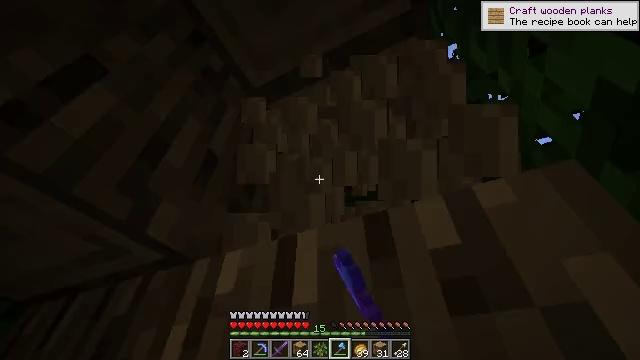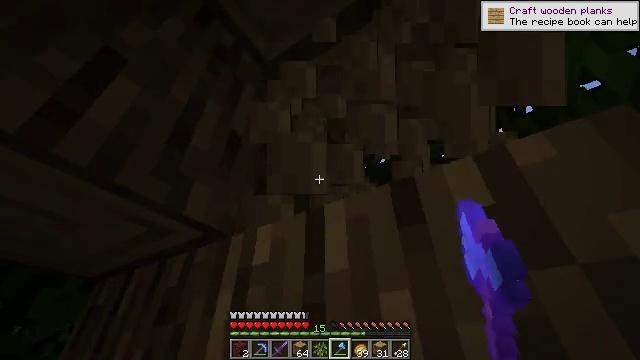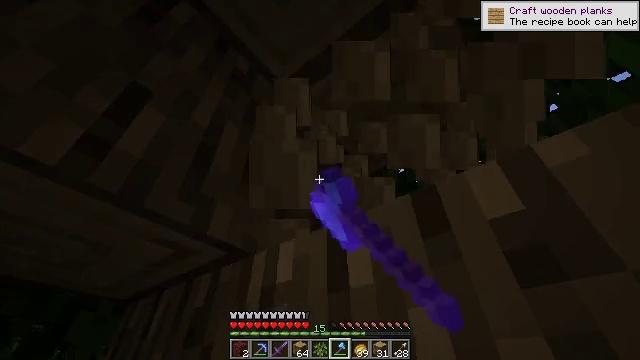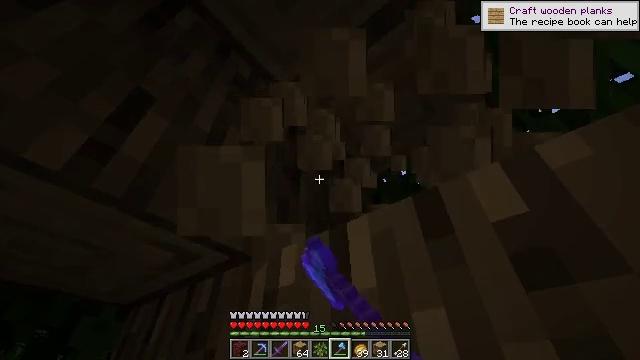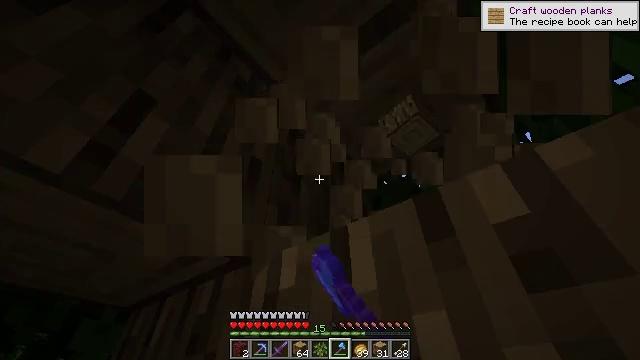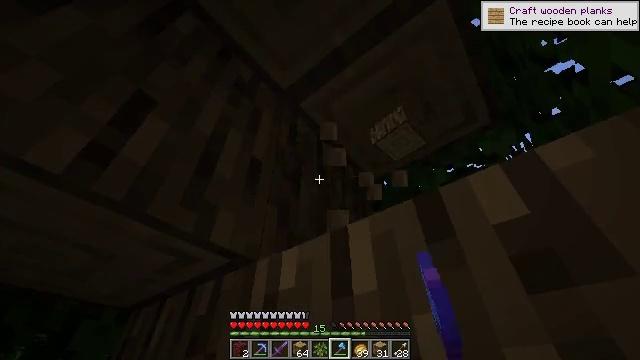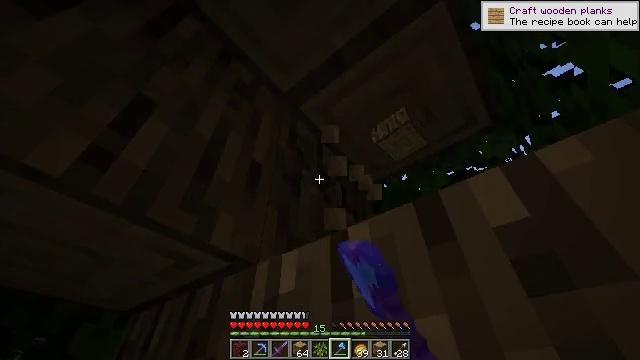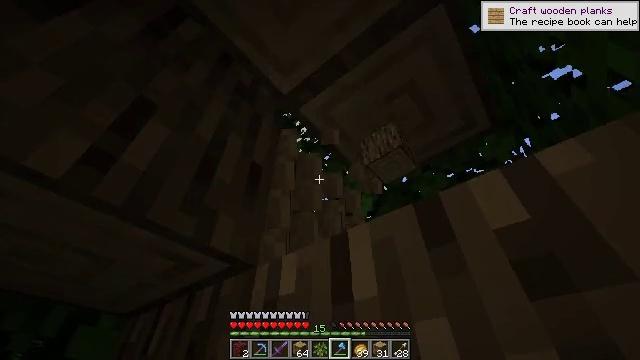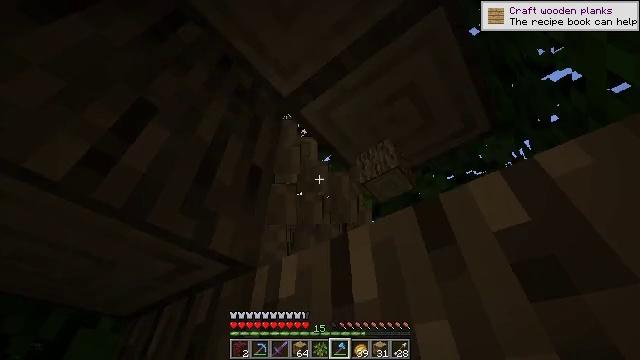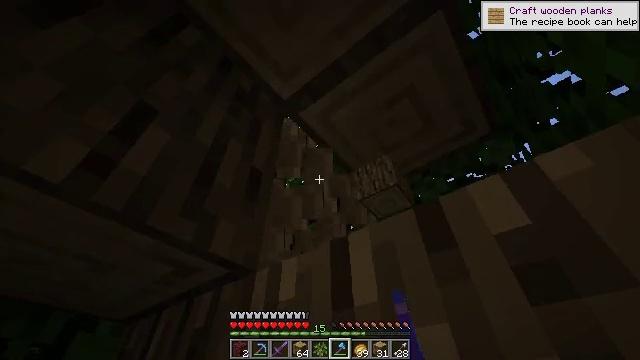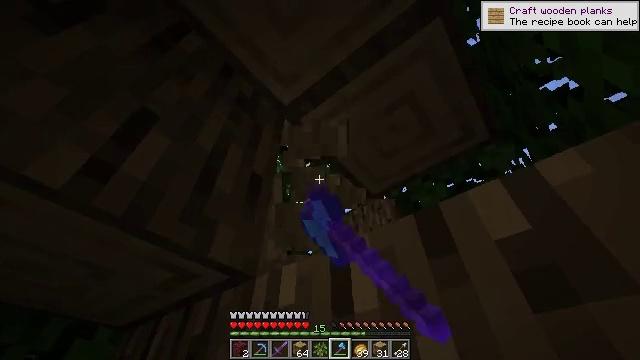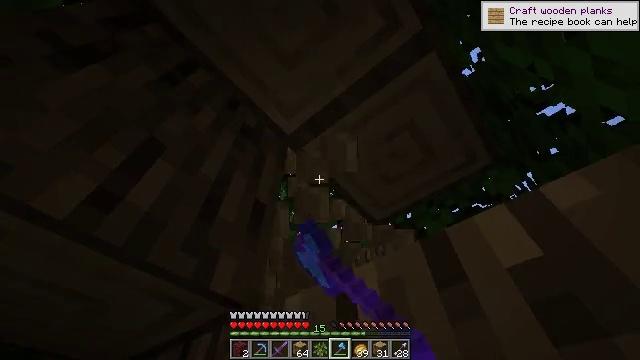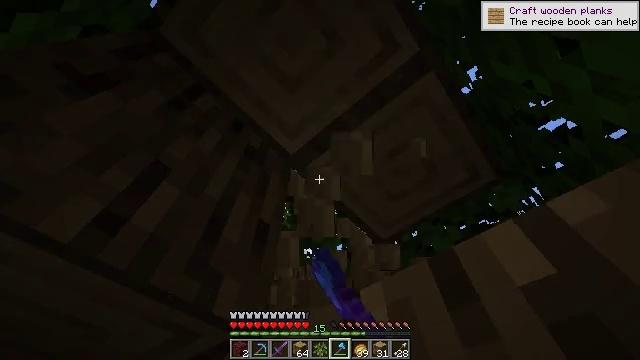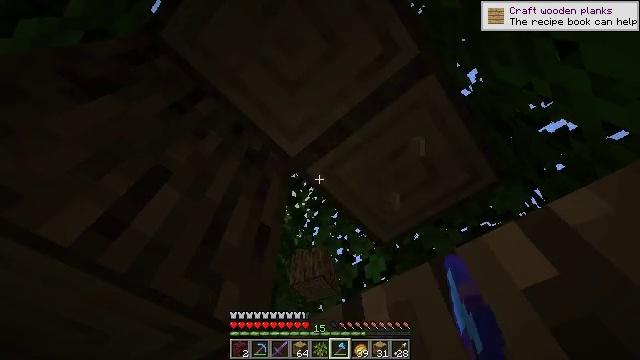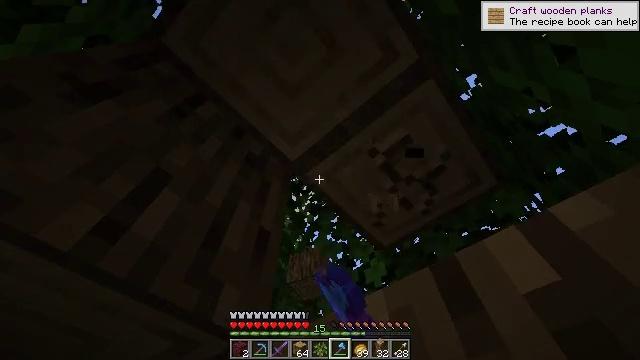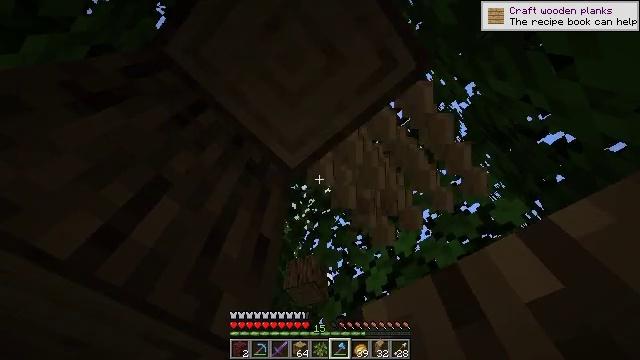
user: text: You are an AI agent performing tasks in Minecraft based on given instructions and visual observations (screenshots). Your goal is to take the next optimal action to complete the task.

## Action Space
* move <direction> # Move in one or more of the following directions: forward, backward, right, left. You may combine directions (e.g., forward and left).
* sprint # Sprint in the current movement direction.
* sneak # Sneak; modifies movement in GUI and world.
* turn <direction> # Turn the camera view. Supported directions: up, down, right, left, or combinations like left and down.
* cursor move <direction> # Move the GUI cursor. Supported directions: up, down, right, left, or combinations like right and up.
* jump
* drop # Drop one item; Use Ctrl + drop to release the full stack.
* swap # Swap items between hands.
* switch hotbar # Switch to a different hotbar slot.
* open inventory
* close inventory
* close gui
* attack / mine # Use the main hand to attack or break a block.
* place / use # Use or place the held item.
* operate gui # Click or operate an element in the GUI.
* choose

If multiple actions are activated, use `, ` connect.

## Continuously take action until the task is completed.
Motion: motion action
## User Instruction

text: Gather oak logs from trees.
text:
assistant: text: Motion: attack / mine
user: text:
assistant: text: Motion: turn left and up, attack / mine
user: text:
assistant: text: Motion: attack / mine
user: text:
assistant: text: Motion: attack / mine
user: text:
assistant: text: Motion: attack / mine
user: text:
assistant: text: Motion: attack / mine
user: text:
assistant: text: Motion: attack / mine
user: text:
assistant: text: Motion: attack / mine
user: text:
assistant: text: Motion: attack / mine
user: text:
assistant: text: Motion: turn up, attack / mine
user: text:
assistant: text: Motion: turn left and up, attack / mine
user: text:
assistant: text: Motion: turn left and up, attack / mine
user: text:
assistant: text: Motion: attack / mine
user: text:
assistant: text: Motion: attack / mine
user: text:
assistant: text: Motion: turn up, attack / mine
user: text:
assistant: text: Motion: turn up, attack / mine
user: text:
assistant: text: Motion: turn up, attack / mine
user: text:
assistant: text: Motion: attack / mine
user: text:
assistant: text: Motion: attack / mine
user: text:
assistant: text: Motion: attack / mine
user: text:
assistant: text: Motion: turn up, attack / mine
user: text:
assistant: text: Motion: turn left and up, attack / mine
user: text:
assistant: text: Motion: turn left and up, attack / mine
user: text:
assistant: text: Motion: attack / mine
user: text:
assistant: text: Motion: attack / mine
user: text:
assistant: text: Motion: attack / mine
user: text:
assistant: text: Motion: turn left and down, attack / mine
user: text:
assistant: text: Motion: turn left and down, attack / mine
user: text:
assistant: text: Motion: turn left and down, attack / mine
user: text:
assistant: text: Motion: turn left and down, attack / mine